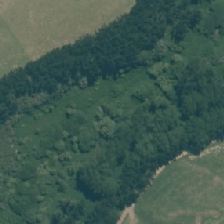
Land cover: deciduous_hardwood